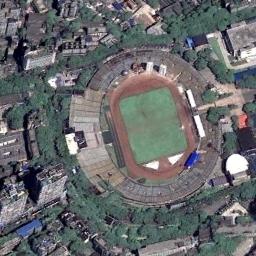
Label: stadium